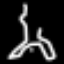
Label: The Eiffel Tower